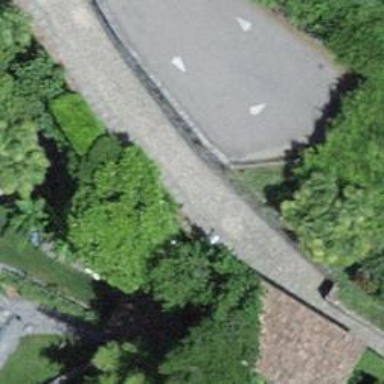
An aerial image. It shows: Cobblestone track.